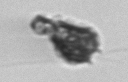
Label: Syracosphaera_pulchra